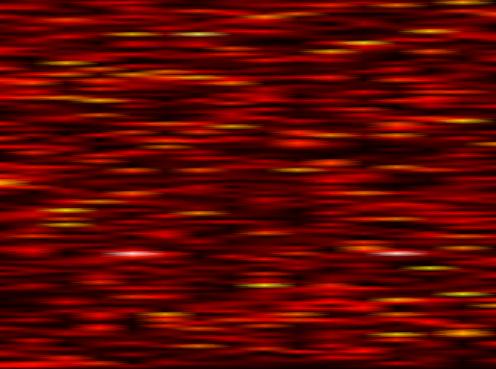
Label: UFMC